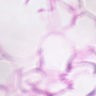
Metastatic tissue present: no